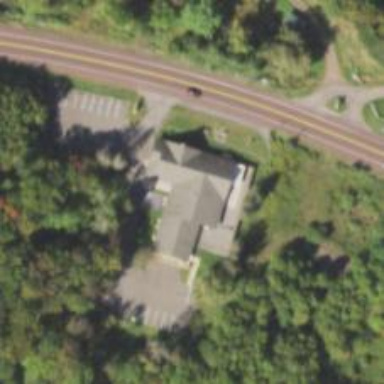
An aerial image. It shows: Veterinary facility.